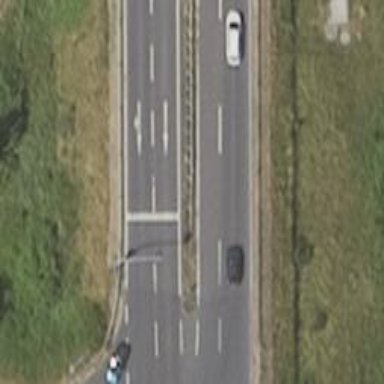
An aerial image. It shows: Asphalt trunk motorway.